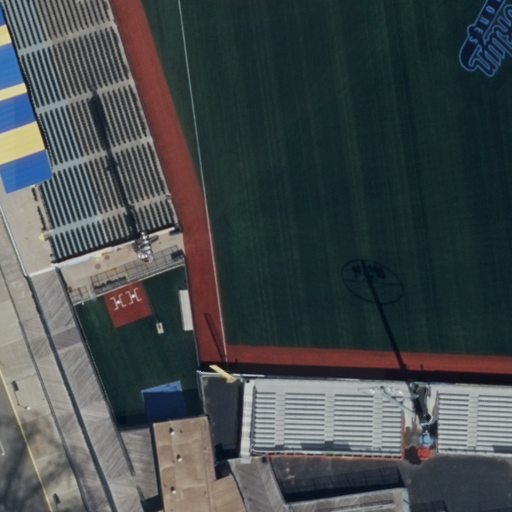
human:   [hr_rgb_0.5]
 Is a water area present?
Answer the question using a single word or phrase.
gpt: no

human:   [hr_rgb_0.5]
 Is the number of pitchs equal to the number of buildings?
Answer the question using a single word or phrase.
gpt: no

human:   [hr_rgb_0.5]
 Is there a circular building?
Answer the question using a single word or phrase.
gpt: no

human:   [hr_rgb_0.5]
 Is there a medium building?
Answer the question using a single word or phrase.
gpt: yes

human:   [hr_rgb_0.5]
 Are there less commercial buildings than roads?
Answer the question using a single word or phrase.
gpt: yes

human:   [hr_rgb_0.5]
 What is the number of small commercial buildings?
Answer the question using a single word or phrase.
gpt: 0

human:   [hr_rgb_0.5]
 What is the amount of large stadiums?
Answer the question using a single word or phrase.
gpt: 0

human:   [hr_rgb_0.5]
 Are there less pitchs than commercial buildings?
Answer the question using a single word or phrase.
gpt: no

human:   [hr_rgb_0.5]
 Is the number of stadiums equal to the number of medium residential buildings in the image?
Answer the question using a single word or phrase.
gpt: no

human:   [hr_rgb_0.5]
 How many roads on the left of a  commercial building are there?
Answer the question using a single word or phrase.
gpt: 0

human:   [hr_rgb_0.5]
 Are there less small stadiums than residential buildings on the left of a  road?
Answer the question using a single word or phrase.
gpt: yes

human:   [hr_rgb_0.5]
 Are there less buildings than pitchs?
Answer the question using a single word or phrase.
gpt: no

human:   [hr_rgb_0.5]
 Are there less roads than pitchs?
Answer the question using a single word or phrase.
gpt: no

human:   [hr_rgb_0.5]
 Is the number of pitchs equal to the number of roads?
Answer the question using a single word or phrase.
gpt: no

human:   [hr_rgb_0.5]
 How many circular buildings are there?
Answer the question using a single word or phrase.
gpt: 0

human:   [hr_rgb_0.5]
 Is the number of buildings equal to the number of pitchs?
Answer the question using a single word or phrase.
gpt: no

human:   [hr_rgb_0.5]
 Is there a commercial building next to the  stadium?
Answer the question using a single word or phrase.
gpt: no

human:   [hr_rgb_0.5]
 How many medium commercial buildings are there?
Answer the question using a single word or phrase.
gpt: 0

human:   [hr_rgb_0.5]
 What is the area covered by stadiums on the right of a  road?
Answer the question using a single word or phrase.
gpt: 0m2

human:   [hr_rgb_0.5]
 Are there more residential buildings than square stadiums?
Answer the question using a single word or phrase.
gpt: yes

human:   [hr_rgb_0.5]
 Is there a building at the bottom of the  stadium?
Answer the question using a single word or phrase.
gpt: yes

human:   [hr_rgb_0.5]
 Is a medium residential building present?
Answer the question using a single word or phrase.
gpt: yes

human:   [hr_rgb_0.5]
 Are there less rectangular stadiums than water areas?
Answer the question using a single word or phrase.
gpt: no

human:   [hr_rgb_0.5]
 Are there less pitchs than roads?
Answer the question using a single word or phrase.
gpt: yes

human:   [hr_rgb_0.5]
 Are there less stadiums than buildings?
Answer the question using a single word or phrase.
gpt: yes

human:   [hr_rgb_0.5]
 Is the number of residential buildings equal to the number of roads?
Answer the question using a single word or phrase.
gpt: yes

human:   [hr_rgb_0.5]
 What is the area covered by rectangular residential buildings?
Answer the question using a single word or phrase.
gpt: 544m2

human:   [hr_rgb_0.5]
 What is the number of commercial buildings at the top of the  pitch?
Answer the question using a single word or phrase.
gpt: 0

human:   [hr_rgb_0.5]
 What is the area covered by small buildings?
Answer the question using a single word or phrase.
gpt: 0m2

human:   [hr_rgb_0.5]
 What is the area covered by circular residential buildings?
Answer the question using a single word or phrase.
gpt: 0m2

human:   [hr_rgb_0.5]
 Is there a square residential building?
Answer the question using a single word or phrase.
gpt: no

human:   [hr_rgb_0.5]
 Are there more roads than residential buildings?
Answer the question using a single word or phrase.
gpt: no

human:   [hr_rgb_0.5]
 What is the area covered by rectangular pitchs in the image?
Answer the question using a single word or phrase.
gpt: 0m2

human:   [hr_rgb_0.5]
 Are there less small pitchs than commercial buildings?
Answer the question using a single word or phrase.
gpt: no

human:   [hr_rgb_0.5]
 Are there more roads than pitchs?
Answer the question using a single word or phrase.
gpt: yes

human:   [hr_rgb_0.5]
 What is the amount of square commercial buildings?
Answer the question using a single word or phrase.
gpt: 0